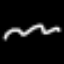
Label: squiggle